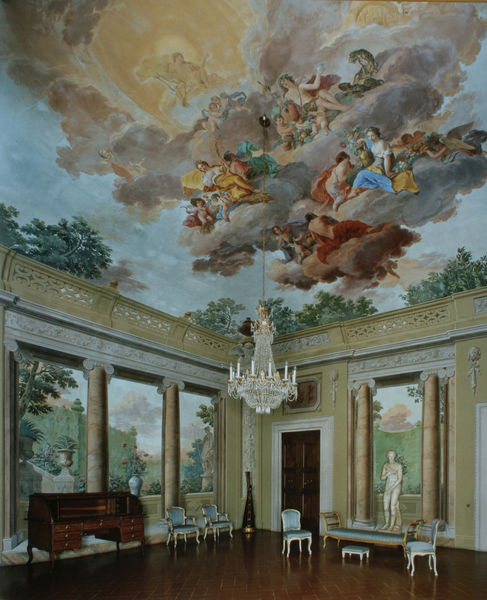
Titel: Sala delle Stagioni(d'Ercole): Personifikationen der vier Jahreszeiten und Helios über einer Landschaft mit Pergola-Scheinarchitektur
Künstler: Giuseppe Maria Terreni
Standort: Florenz
Institution: Villa Poggio Imperiale
Schlagwörter: akt, blau, blätter, dunkel, gemälde, gott, himmel, laub, mann, nackt, schatten, weiß, wolken, bäume, frauen, gelb, grün, landschaft, mädchen, ocker, sitzen, blumen, braun, grau, hell, holz, licht, männer, raum, schwarz, stuhl, stühle, säule, säulen, tisch, tür, türkis, zimmer, ausblick, rot, schloss, wolke, beige, malerei, ornament, wand, architektur, barock, innenraum, möbel, erde, wind, brüstung, büsche, sonne, boden, figur, gold, interieur, sessel, decke, gewänder, pflanzen, rokoko, fliegen, kamin, engel, garten, putte, putto, skulptur, statue, vase, hellblau, kommode, schreibtisch, ecke, italien, türen, parkett, jungen, weis, bank, saal, schemel, polster, salon, wandgemälde, wandmalerei, pastellfarben, türrahmen, kerzen, kronleuchter, leuchter, lüster, stuck, geländer, galerie, foto, photographie, adam, eva, paradies, offen, antike, palast, balustrade, flug, schweben, idyll, allegorie, mythologie, flora, kapitelle, rom, kapitell, photo, fries, villa, schein, kerzenleuchter, wandbilder, heiligenschein, gesims, kristall, jesus, ionisch, götter, bacchus, musen, fresken, venus, heilige, deckengemälde, fresko, apoll, sekretär, chaiselongue, putten, maria, illusion, allegorien, putti, sitzmöbel, himmelfahrt, römisch, trompe l'eil, deckenmalerei, säulengalerie, neuschwanstein, wandbemalung, sall, inneneinrichtung, könig ludwig, scheinarchitektur, deckenfresko, deckenbemalung, baccus, himmelreich, deckenfresco, gartenillusion, gemülde, kouros, recamier, schrank kommode, linderhof, raumm, appoll, #, trompleut, appol, woilken, sekräter, pilaster, trompel oeuil, äuster, tromp leie, engeel, kapitel#, osaal